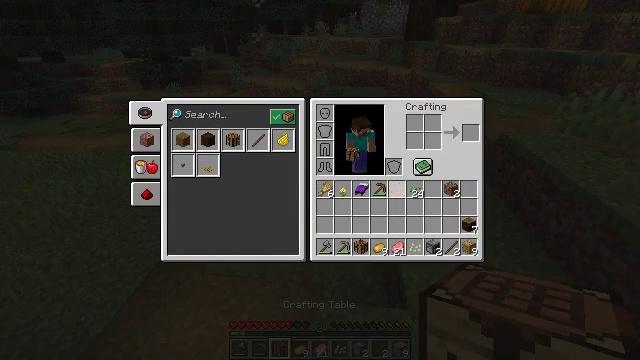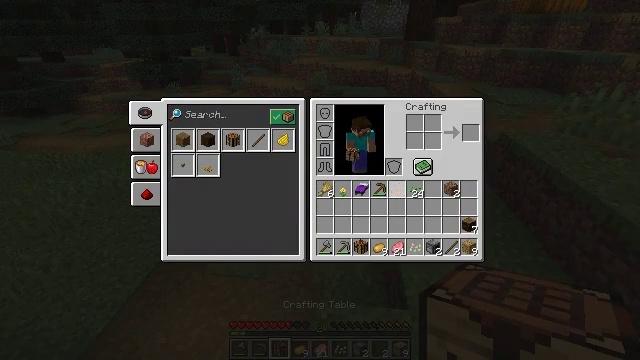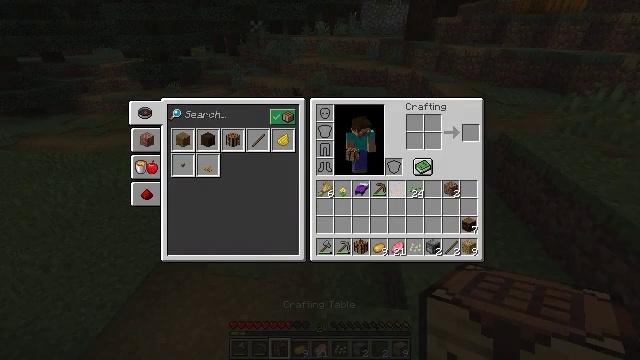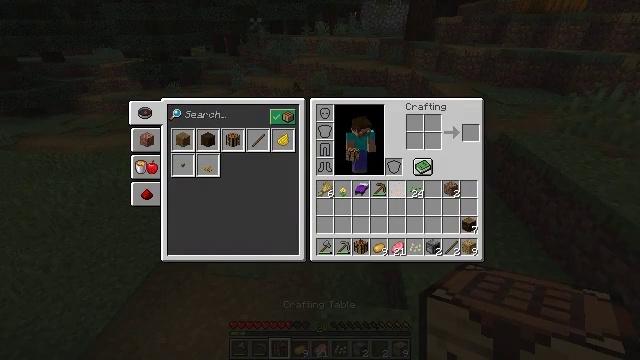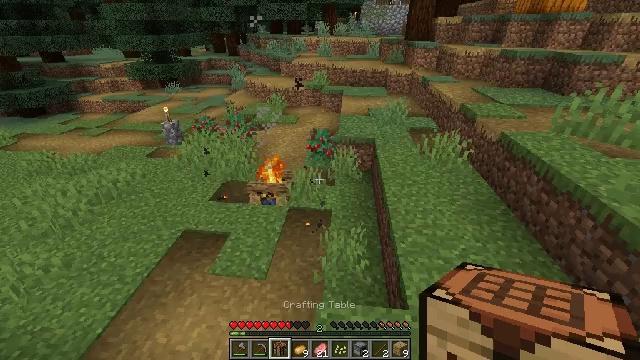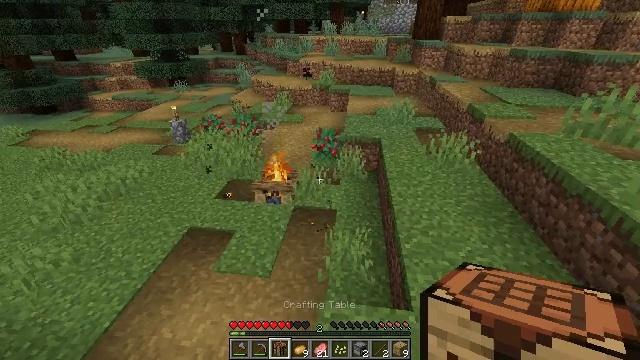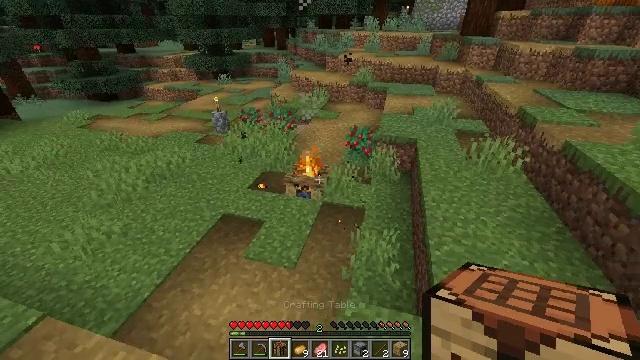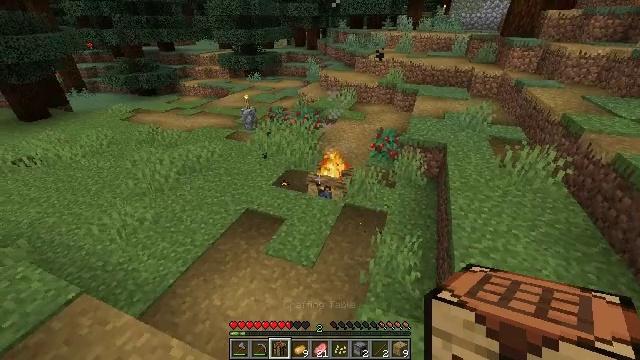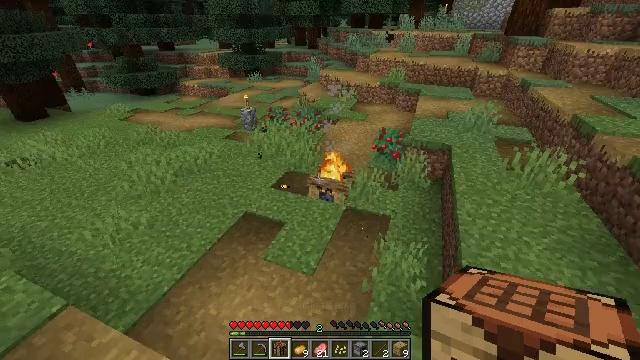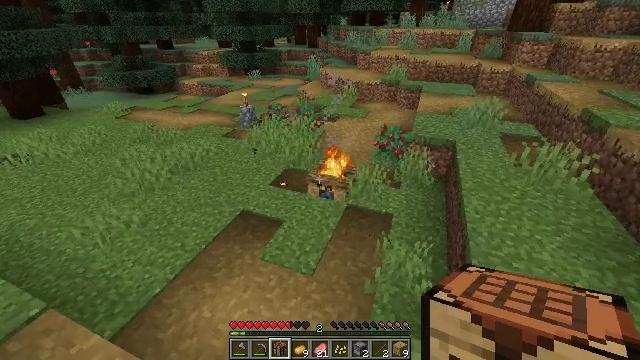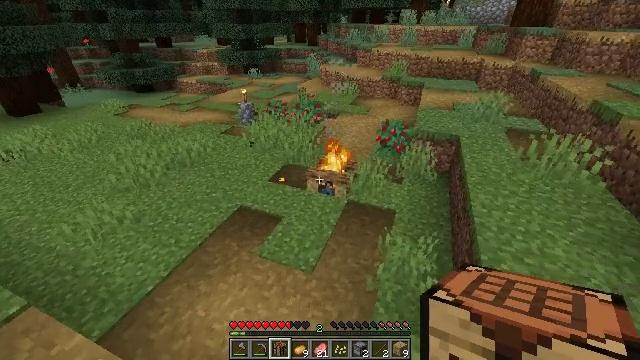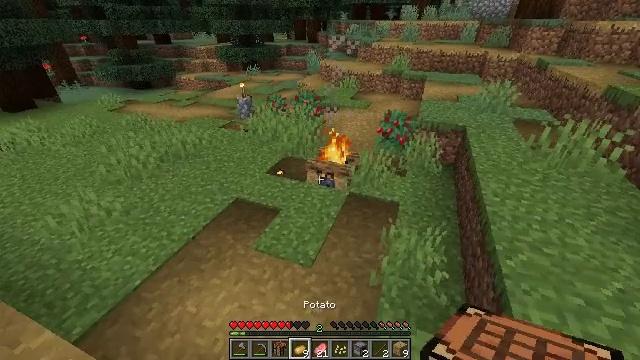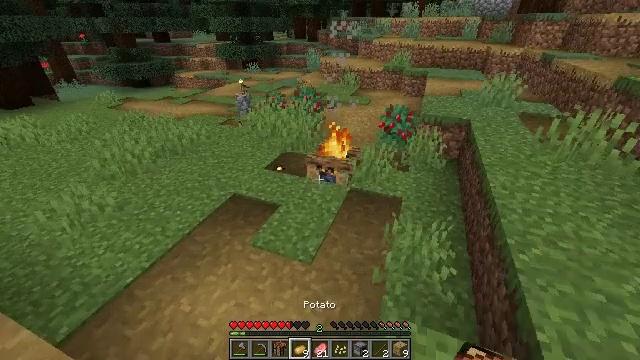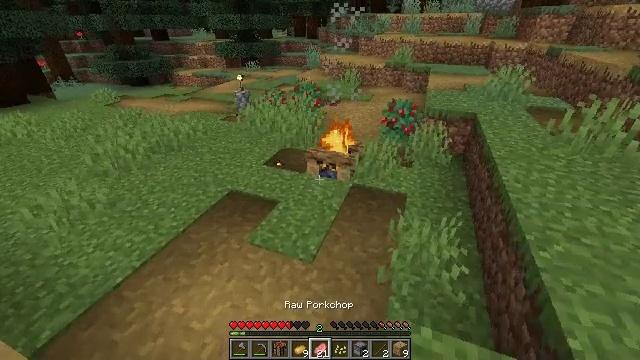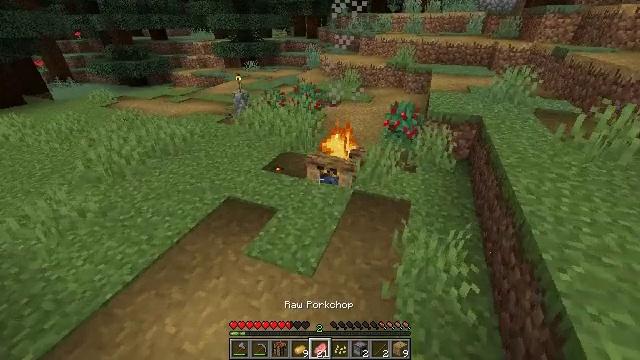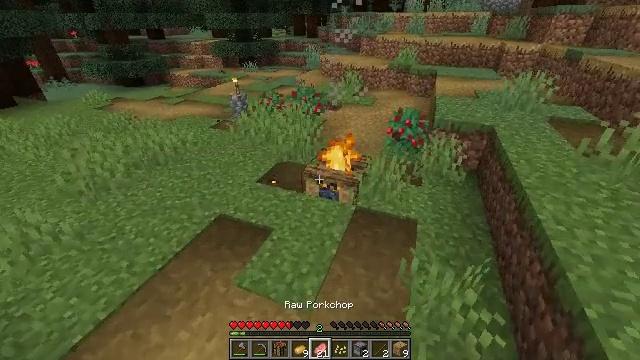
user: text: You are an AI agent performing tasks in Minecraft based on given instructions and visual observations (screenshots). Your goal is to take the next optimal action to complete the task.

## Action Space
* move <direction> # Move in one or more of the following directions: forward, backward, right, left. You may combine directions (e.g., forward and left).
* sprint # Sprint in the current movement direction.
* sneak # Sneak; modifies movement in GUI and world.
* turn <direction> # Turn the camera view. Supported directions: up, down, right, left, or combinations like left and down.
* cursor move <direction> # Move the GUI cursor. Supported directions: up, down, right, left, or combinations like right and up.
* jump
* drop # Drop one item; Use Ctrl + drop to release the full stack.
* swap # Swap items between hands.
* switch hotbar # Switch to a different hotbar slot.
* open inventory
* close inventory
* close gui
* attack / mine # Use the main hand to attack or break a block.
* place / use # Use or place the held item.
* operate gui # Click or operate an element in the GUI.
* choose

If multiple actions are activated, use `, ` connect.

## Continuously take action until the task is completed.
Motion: motion action
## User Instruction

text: Harvest sweet berries by mining the bush.
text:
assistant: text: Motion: sneak, operate gui
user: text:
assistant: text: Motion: sneak
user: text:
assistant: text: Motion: sneak
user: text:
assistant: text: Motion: sneak, close inventory
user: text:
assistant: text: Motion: turn left, close inventory
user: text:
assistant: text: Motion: turn left, close inventory
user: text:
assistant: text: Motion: move forward, turn left
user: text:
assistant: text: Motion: move forward
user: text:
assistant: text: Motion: move forward
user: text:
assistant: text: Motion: move forward
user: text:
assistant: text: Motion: move forward
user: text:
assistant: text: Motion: move forward
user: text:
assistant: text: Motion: move forward
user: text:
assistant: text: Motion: move forward
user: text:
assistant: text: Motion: move forward
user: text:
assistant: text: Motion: move forward
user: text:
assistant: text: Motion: move forward
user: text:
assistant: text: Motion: no_op
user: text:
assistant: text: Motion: no_op
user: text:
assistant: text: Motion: move forward
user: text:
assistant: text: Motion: move forward
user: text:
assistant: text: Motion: move forward
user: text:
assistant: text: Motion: move forward
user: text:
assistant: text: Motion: move forward
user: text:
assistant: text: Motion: move forward
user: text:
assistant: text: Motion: move forward
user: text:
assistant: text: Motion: move forward, turn right
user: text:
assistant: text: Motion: move forward
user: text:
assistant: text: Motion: turn down, use / place
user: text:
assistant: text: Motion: use / place